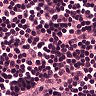
Metastatic tissue present: no